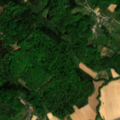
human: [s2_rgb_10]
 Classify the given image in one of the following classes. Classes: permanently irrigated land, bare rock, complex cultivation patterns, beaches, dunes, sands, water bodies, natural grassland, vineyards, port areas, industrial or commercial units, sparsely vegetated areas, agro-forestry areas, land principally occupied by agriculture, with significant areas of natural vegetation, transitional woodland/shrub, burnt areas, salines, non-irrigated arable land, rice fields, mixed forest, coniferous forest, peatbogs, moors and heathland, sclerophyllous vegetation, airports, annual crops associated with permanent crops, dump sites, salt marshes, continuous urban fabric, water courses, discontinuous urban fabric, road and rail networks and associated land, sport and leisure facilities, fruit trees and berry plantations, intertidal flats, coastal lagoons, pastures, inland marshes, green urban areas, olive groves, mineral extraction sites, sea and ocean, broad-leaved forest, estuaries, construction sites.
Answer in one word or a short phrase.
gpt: non-irrigated arable land, pastures, land principally occupied by agriculture, with significant areas of natural vegetation, broad-leaved forest